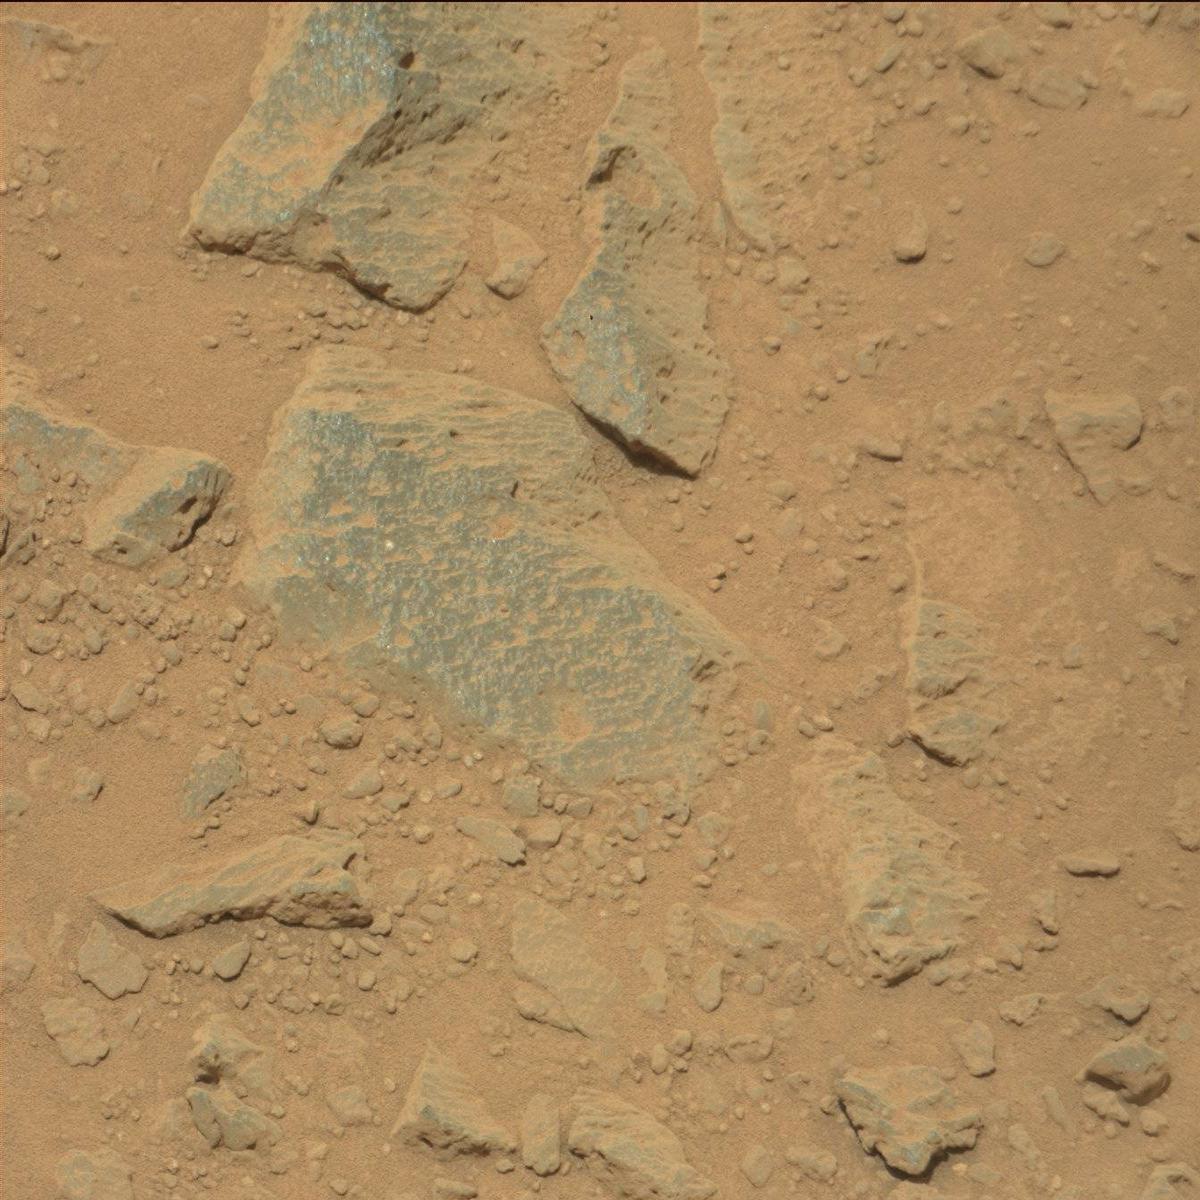
Terrain classes present: Bedrock, Sand / Soil